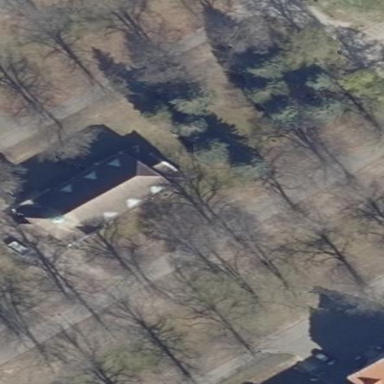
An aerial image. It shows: Chapel building.